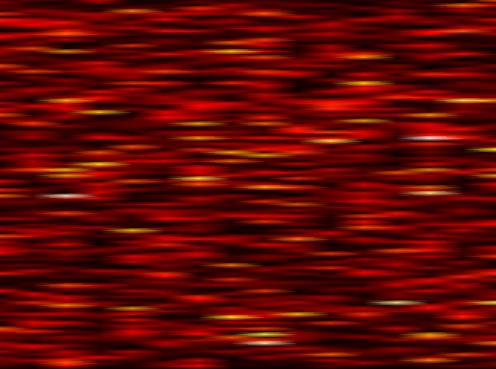
Label: UFMC